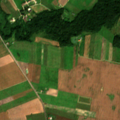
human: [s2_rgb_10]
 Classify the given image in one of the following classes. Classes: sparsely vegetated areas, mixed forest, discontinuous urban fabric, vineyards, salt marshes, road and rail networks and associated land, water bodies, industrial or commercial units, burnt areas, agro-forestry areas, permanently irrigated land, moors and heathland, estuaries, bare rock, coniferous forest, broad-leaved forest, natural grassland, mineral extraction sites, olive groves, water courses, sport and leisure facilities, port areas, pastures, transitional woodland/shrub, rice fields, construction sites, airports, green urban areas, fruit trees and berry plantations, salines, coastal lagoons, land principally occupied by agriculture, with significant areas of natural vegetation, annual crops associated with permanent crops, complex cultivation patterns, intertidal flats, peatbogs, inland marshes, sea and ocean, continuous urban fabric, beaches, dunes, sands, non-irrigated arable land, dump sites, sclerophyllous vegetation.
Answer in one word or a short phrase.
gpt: non-irrigated arable land, pastures, complex cultivation patterns, broad-leaved forest